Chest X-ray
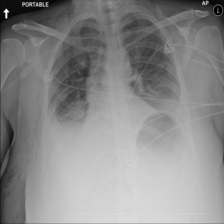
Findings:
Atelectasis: negative
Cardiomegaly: negative
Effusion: positive
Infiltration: positive
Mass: negative
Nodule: negative
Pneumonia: negative
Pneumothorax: negative
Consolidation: negative
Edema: negative
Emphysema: negative
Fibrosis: negative
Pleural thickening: negative
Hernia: negative